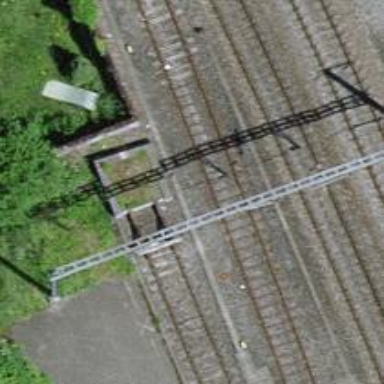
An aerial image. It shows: Railway buffer stop.